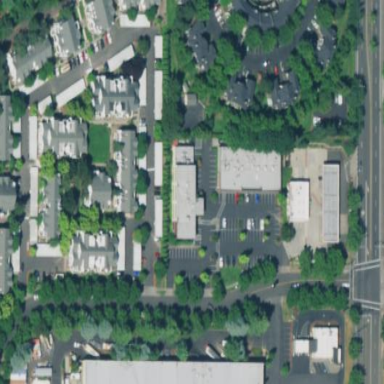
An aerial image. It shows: Retail area.